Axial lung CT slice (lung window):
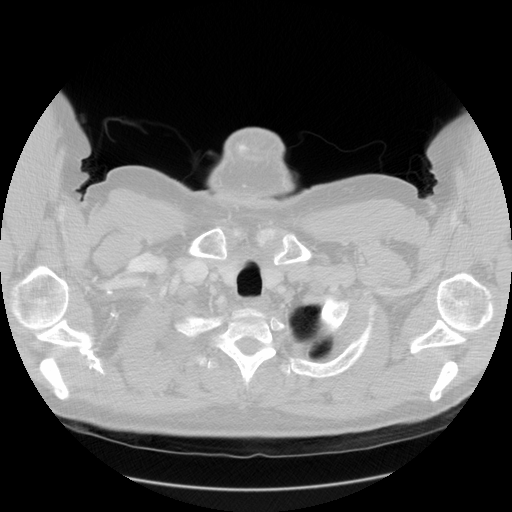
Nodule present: no